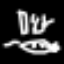
Label: airplane